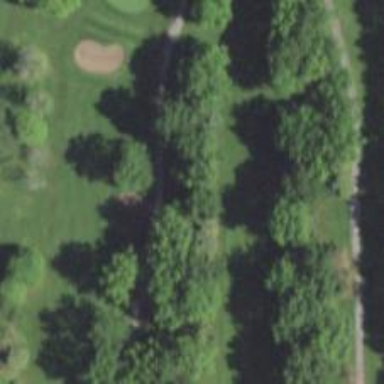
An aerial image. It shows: Service road used as golf cart path.